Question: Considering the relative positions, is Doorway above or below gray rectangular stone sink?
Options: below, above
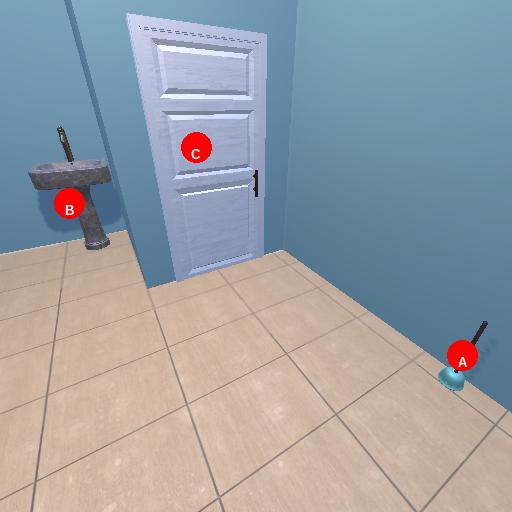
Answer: below